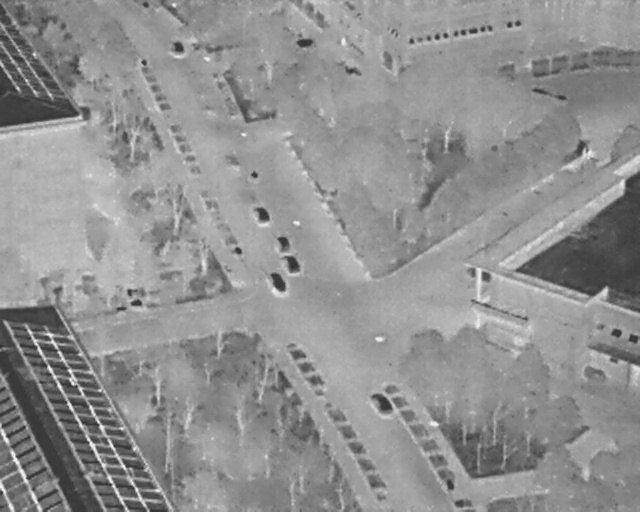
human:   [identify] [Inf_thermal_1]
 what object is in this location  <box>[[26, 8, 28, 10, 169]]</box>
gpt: <ref>1 small car at the top left</ref>

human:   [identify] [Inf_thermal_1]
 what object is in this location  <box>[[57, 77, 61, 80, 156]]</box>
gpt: <ref>1 small car at the bottom</ref>